Question: Hi Im trying to open a external .exe in c#.
If i try to open the .exe file in my computer like "C:\programs est.exe" it works well. but if I try to open it in another machine I have to map the drive
S:\programs est.exe , is ok but it prompts a message if I wanna run this .exe
I want to avoid this message.

'''
ProcessStartInfo psi = new ProcessStartInfo();
psi.FileName = "S:\dev_express\calendario_indar.exe";
psi.Arguments = "arguments"
var p = Process.Start(psi);
'''
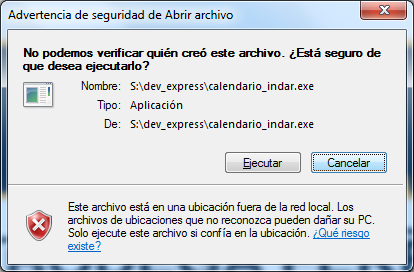
Answer: I had similar problems about running executable files. I found a class from MSDN and I always use it. But I'm not sure if it hides that window too. But give it a try. After adding this class to your Project you can launch your application like that:
'''
NativeMethods.LaunchProcess("S:\dev_express\calendario_indar.exe");
'''
Class is here:
'''
class NativeMethods
{
[StructLayout(LayoutKind.Sequential)]
public struct PROCESS_INFORMATION
{
public IntPtr hProcess;
public IntPtr hThread;
public System.UInt32 dwProcessId;
public System.UInt32 dwThreadId;
}
[StructLayout(LayoutKind.Sequential)]
public struct SECURITY_ATTRIBUTES
{
public System.UInt32 nLength;
public IntPtr lpSecurityDescriptor;
public bool bInheritHandle;
}
[StructLayout(LayoutKind.Sequential)]
public struct STARTUPINFO
{
public System.UInt32 cb;
public string lpReserved;
public string lpDesktop;
public string lpTitle;
public System.UInt32 dwX;
public System.UInt32 dwY;
public System.UInt32 dwXSize;
public System.UInt32 dwYSize;
public System.UInt32 dwXCountChars;
public System.UInt32 dwYCountChars;
public System.UInt32 dwFillAttribute;
public System.UInt32 dwFlags;
public short wShowWindow;
public short cbReserved2;
public IntPtr lpReserved2;
public IntPtr hStdInput;
public IntPtr hStdOutput;
public IntPtr hStdError;
}
[StructLayout(LayoutKind.Sequential)]
public struct PROFILEINFO
{
public int dwSize;
public int dwFlags;
[MarshalAs(UnmanagedType.LPTStr)]
public string lpUserName;
[MarshalAs(UnmanagedType.LPTStr)]
public string lpProfilePath;
[MarshalAs(UnmanagedType.LPTStr)]
public string lpDefaultPath;
[MarshalAs(UnmanagedType.LPTStr)]
public string lpServerName;
[MarshalAs(UnmanagedType.LPTStr)]
public string lpPolicyPath;
public IntPtr hProfile;
}
internal enum SECURITY_IMPERSONATION_LEVEL
{
SecurityAnonymous = 0,
SecurityIdentification = 1,
SecurityImpersonation = 2,
SecurityDelegation = 3
}
internal enum TOKEN_TYPE
{
TokenPrimary = 1,
TokenImpersonation = 2
}
[DllImport("advapi32.dll", SetLastError = true, CharSet = CharSet.Auto)]
private static extern bool CreateProcessAsUser(IntPtr hToken, string lpApplicationName, string lpCommandLine, ref SECURITY_ATTRIBUTES lpProcessAttributes, ref SECURITY_ATTRIBUTES lpThreadAttributes, bool bInheritHandles, uint dwCreationFlags, IntPtr lpEnvironment, string lpCurrentDirectory, ref STARTUPINFO lpStartupInfo, ref PROCESS_INFORMATION lpProcessInformation);
[DllImport("advapi32.dll", CharSet = CharSet.Auto, SetLastError = true)]
public static extern bool DuplicateTokenEx(IntPtr hExistingToken, uint dwDesiredAccess, ref SECURITY_ATTRIBUTES lpTokenAttributes, SECURITY_IMPERSONATION_LEVEL ImpersonationLevel, TOKEN_TYPE TokenType, ref IntPtr phNewToken);
[DllImport("advapi32.dll", SetLastError = true)]
private static extern bool OpenProcessToken(IntPtr ProcessHandle, int DesiredAccess, ref IntPtr TokenHandle);
[DllImport("userenv.dll", SetLastError = true)]
private static extern bool CreateEnvironmentBlock(ref IntPtr lpEnvironment, IntPtr hToken, bool bInherit);
[DllImport("userenv.dll", SetLastError = true)]
private static extern bool DestroyEnvironmentBlock(IntPtr lpEnvironment);
private const short SW_SHOW = 1;
private const short SW_SHOWMAXIMIZED = 7;
private const int TOKEN_QUERY = 8;
private const int TOKEN_DUPLICATE = 2;
private const int TOKEN_ASSIGN_PRIMARY = 1;
private const int GENERIC_ALL_ACCESS = 268435456;
private const int STARTF_USESHOWWINDOW = 1;
private const int STARTF_FORCEONFEEDBACK = 64;
private const int CREATE_UNICODE_ENVIRONMENT = 0x00000400;
private const string gs_EXPLORER = "explorer";
public static void LaunchProcess(string Ps_CmdLine)
{
IntPtr li_Token = default(IntPtr);
IntPtr li_EnvBlock = default(IntPtr);
Process[] lObj_Processes = Process.GetProcessesByName(gs_EXPLORER);
// Get explorer.exe id
// If process not found
if (lObj_Processes.Length == 0)
{
// Exit routine
return;
}
// Get primary token for the user currently logged in
li_Token = GetPrimaryToken(lObj_Processes[0].Id);
// If token is nothing
if (li_Token.Equals(IntPtr.Zero))
{
// Exit routine
return;
}
// Get environment block
li_EnvBlock = GetEnvironmentBlock(li_Token);
// Launch the process using the environment block and primary token
LaunchProcessAsUser(Ps_CmdLine, li_Token, li_EnvBlock);
// If no valid enviroment block found
if (li_EnvBlock.Equals(IntPtr.Zero))
{
// Exit routine
return;
}
// Destroy environment block. Free environment variables created by the
// CreateEnvironmentBlock function.
DestroyEnvironmentBlock(li_EnvBlock);
}
private static IntPtr GetPrimaryToken(int Pi_ProcessId)
{
IntPtr li_Token = IntPtr.Zero;
IntPtr li_PrimaryToken = IntPtr.Zero;
bool lb_ReturnValue = false;
Process lObj_Process = Process.GetProcessById(Pi_ProcessId);
SECURITY_ATTRIBUTES lObj_SecurityAttributes = default(SECURITY_ATTRIBUTES);
// Get process by id
// Open a handle to the access token associated with a process. The access token
// is a runtime object that represents a user account.
lb_ReturnValue = OpenProcessToken(lObj_Process.Handle, TOKEN_DUPLICATE, ref li_Token);
// If successfull in opening handle to token associated with process
if (lb_ReturnValue)
{
// Create security attributes to pass to the DuplicateTokenEx function
lObj_SecurityAttributes = new SECURITY_ATTRIBUTES();
lObj_SecurityAttributes.nLength = Convert.ToUInt32(Marshal.SizeOf(lObj_SecurityAttributes));
// Create a new access token that duplicates an existing token. This function
// can create either a primary token or an impersonation token.
lb_ReturnValue = DuplicateTokenEx(li_Token, Convert.ToUInt32(TOKEN_ASSIGN_PRIMARY | TOKEN_DUPLICATE | TOKEN_QUERY), ref lObj_SecurityAttributes, SECURITY_IMPERSONATION_LEVEL.SecurityIdentification, TOKEN_TYPE.TokenPrimary, ref li_PrimaryToken);
// If un-successful in duplication of the token
if (!lb_ReturnValue)
{
// Throw exception
throw new Exception(string.Format("DuplicateTokenEx Error: {0}", Marshal.GetLastWin32Error()));
}
}
else
{
// If un-successful in opening handle for token then throw exception
throw new Exception(string.Format("OpenProcessToken Error: {0}", Marshal.GetLastWin32Error()));
}
// Return primary token
return li_PrimaryToken;
}
private static IntPtr GetEnvironmentBlock(IntPtr Pi_Token)
{
IntPtr li_EnvBlock = IntPtr.Zero;
bool lb_ReturnValue = CreateEnvironmentBlock(ref li_EnvBlock, Pi_Token, false);
// Retrieve the environment variables for the specified user.
// This block can then be passed to the CreateProcessAsUser function.
// If not successful in creation of environment block then
if (!lb_ReturnValue)
{
// Throw exception
throw new Exception(string.Format("CreateEnvironmentBlock Error: {0}", Marshal.GetLastWin32Error()));
}
// Return the retrieved environment block
return li_EnvBlock;
}
private static void LaunchProcessAsUser(string Ps_CmdLine, IntPtr Pi_Token, IntPtr Pi_EnvBlock)
{
bool lb_Result = false;
PROCESS_INFORMATION lObj_ProcessInformation = default(PROCESS_INFORMATION);
SECURITY_ATTRIBUTES lObj_ProcessAttributes = default(SECURITY_ATTRIBUTES);
SECURITY_ATTRIBUTES lObj_ThreadAttributes = default(SECURITY_ATTRIBUTES);
STARTUPINFO lObj_StartupInfo = default(STARTUPINFO);
// Information about the newly created process and its primary thread.
lObj_ProcessInformation = new PROCESS_INFORMATION();
// Create security attributes to pass to the CreateProcessAsUser function
lObj_ProcessAttributes = new SECURITY_ATTRIBUTES();
lObj_ProcessAttributes.nLength = Convert.ToUInt32(Marshal.SizeOf(lObj_ProcessAttributes));
lObj_ThreadAttributes = new SECURITY_ATTRIBUTES();
lObj_ThreadAttributes.nLength = Convert.ToUInt32(Marshal.SizeOf(lObj_ThreadAttributes));
// To specify the window station, desktop, standard handles, and appearance of the
// main window for the new process.
lObj_StartupInfo = new STARTUPINFO();
lObj_StartupInfo.cb = Convert.ToUInt32(Marshal.SizeOf(lObj_StartupInfo));
lObj_StartupInfo.lpDesktop = null;
lObj_StartupInfo.dwFlags = Convert.ToUInt32(STARTF_USESHOWWINDOW | STARTF_FORCEONFEEDBACK);
lObj_StartupInfo.wShowWindow = SW_SHOW;
// Creates a new process and its primary thread. The new process runs in the
// security context of the user represented by the specified token.
lb_Result = CreateProcessAsUser(Pi_Token, null, Ps_CmdLine, ref lObj_ProcessAttributes, ref lObj_ThreadAttributes, true, CREATE_UNICODE_ENVIRONMENT, Pi_EnvBlock, null, ref lObj_StartupInfo, ref lObj_ProcessInformation);
// If create process return false then
if (!lb_Result)
{
// Throw exception
throw new Exception(string.Format("CreateProcessAsUser Error: {0}", Marshal.GetLastWin32Error()));
}
}
}
'''